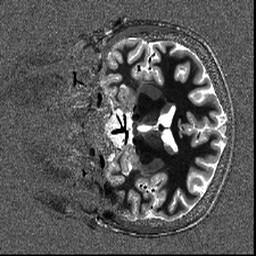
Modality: T1map
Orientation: coronal
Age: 23
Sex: female